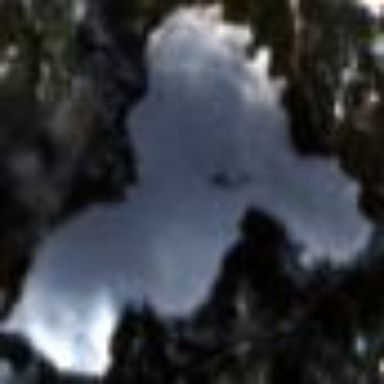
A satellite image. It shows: Serene lake.